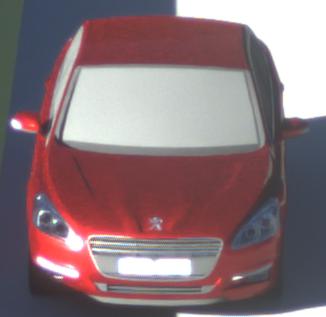
Make: Peugeot
Model: 508 120 VTi
Detailed model: 508 (I) Limousine
Model produced from: 2011/03
Model produced until: 2014/05
Doors: 4
Color: red
Road condition: dry road
Daytime: sunrise or sunset
Contrast: medium contrast